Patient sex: F
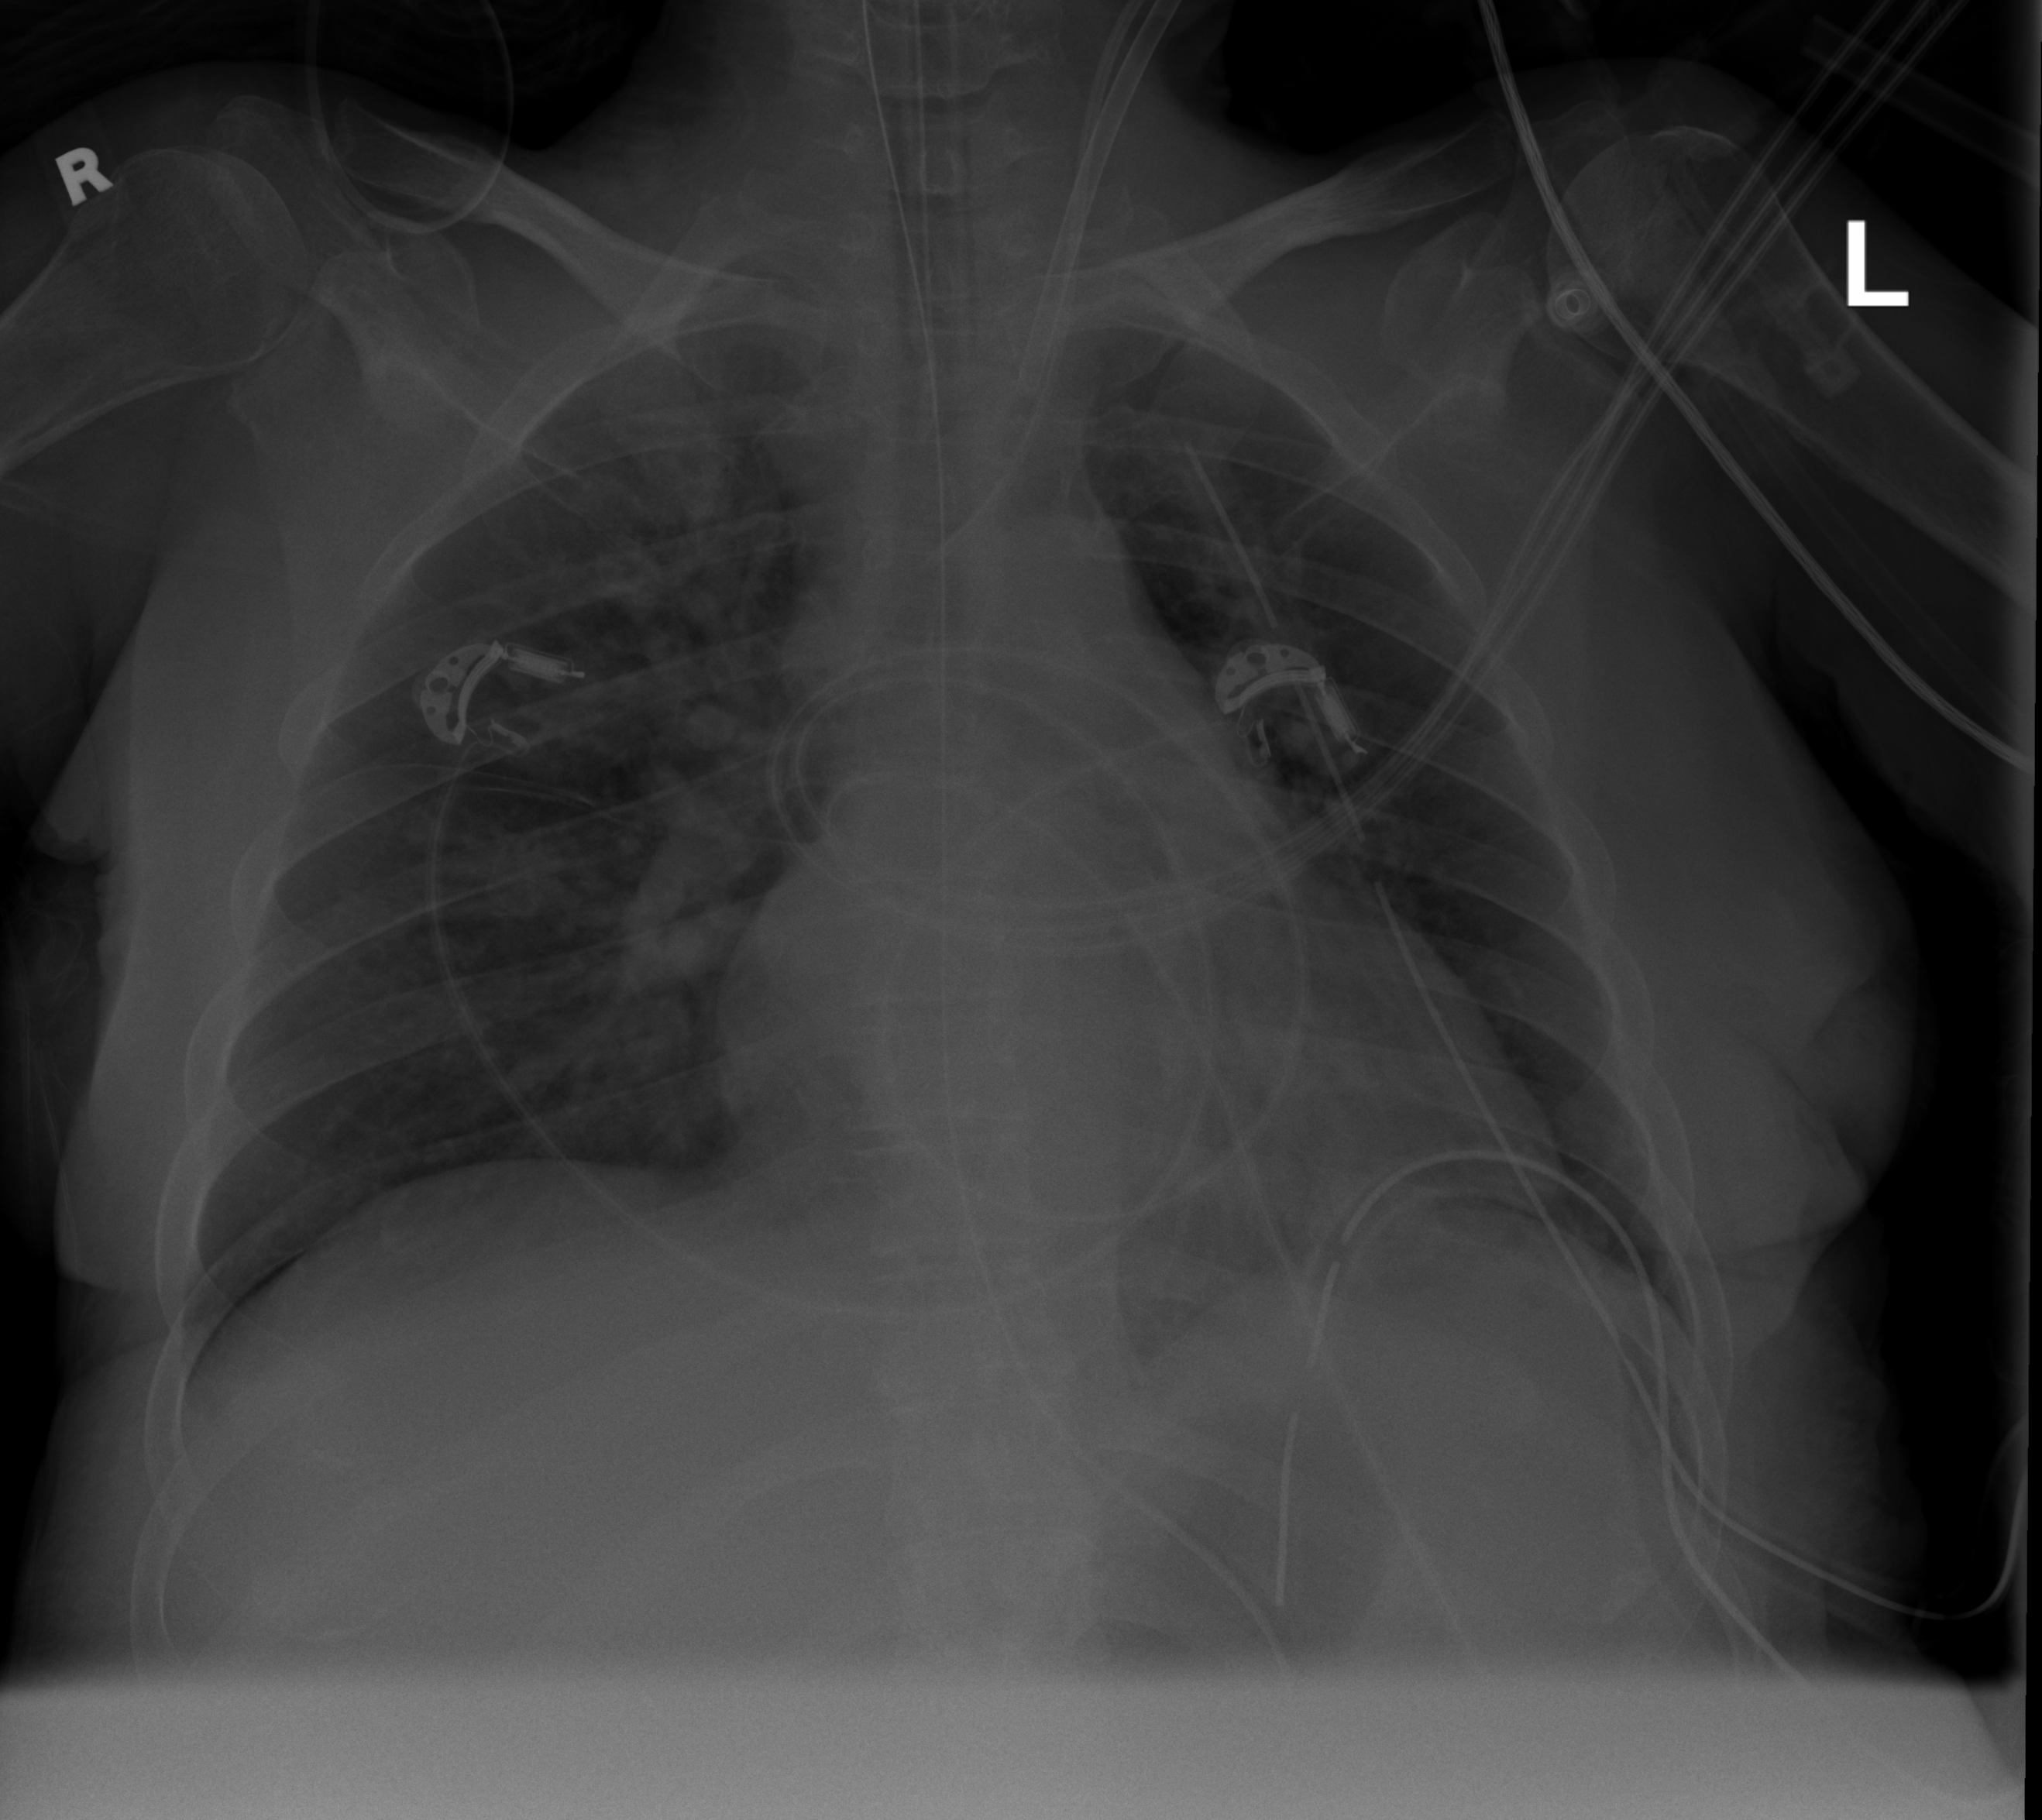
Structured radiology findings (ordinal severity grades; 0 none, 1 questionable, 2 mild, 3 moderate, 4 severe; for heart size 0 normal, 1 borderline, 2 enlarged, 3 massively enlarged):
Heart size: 2
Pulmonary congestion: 2
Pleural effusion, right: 0
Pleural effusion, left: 0
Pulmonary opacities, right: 2
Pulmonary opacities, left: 2
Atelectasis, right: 2
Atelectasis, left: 0